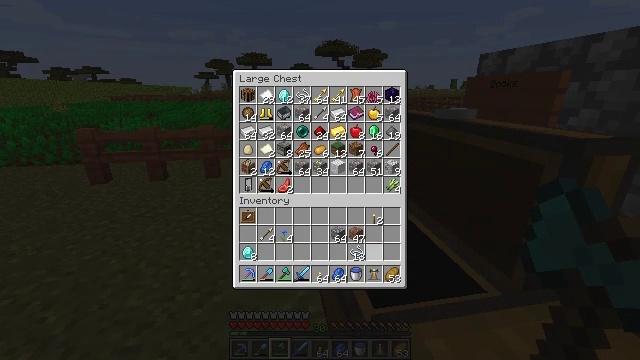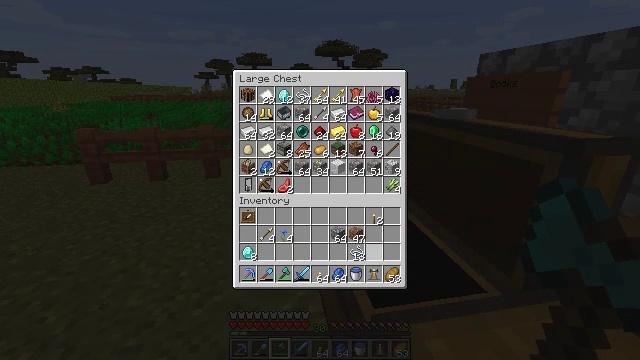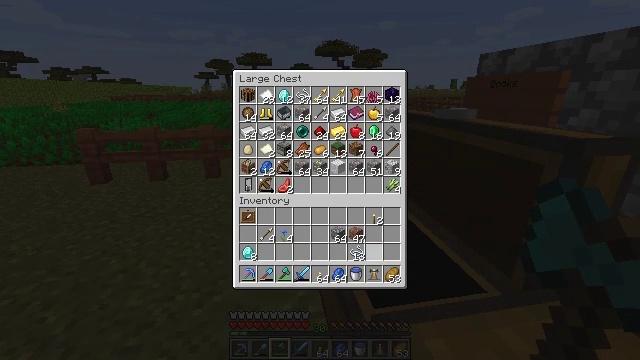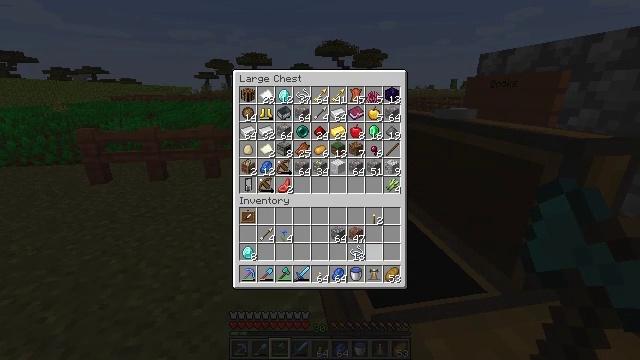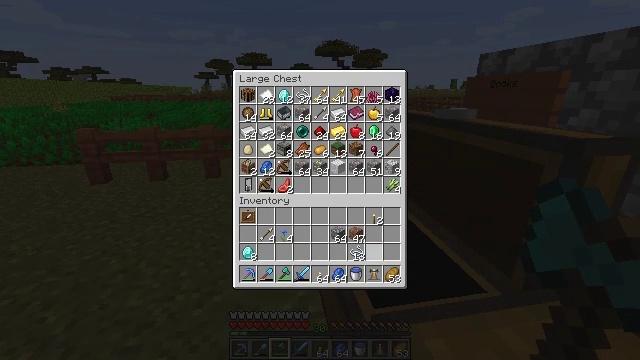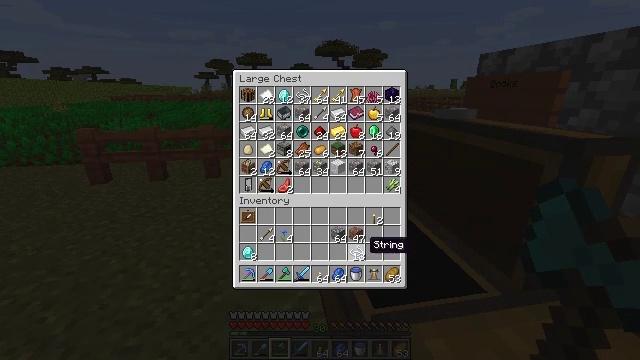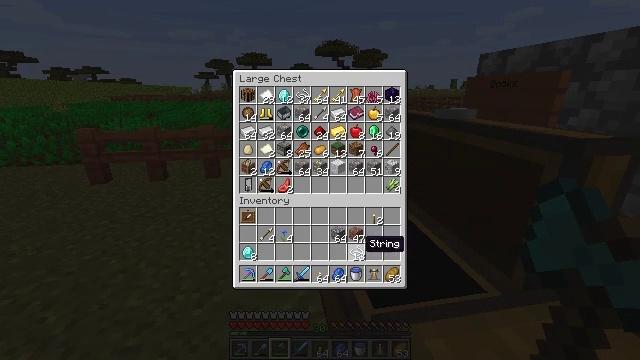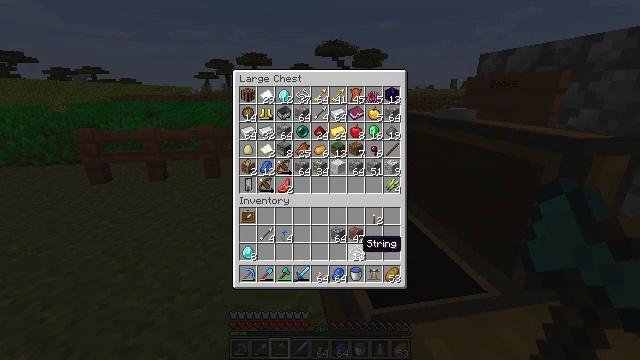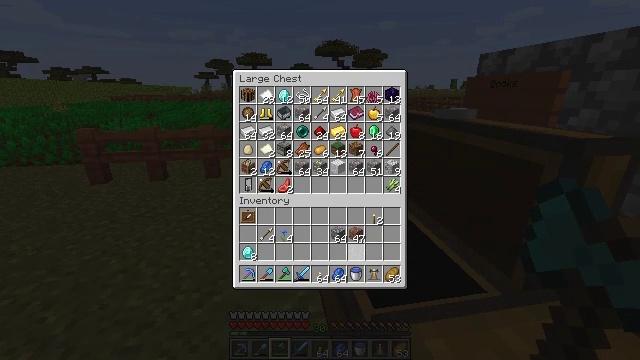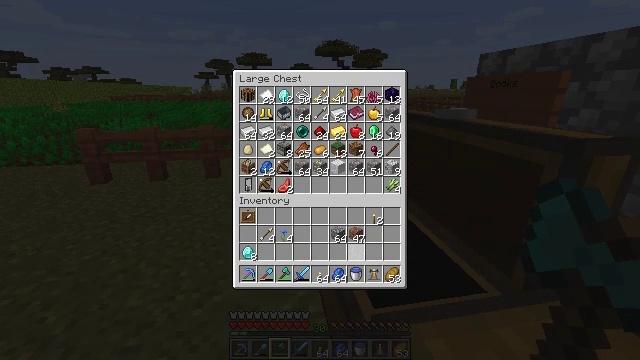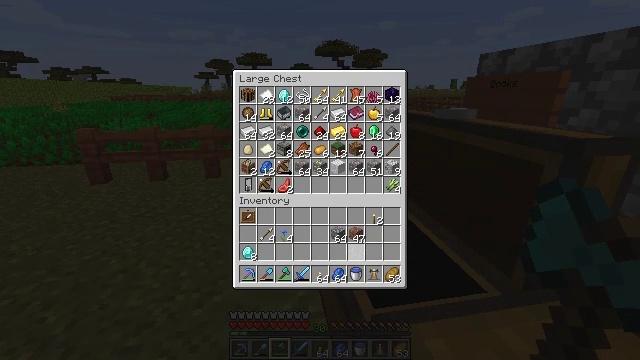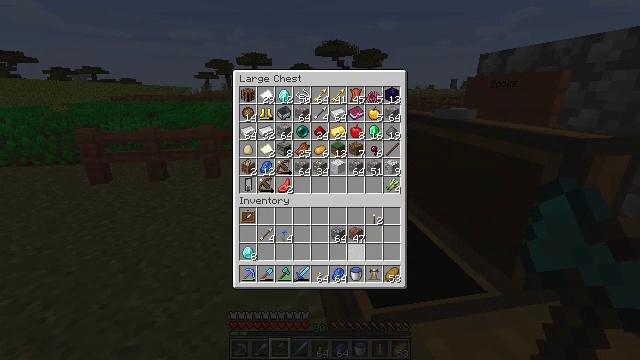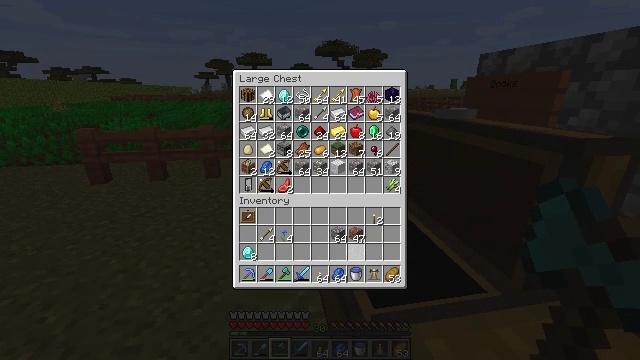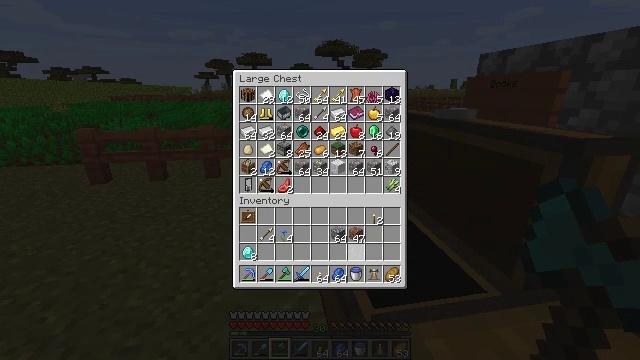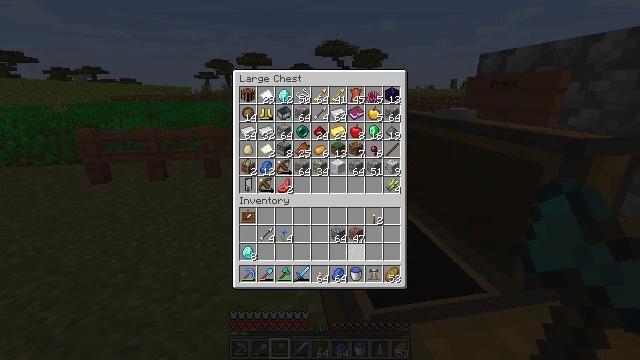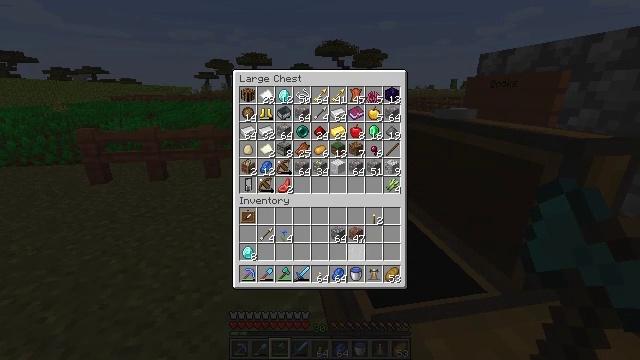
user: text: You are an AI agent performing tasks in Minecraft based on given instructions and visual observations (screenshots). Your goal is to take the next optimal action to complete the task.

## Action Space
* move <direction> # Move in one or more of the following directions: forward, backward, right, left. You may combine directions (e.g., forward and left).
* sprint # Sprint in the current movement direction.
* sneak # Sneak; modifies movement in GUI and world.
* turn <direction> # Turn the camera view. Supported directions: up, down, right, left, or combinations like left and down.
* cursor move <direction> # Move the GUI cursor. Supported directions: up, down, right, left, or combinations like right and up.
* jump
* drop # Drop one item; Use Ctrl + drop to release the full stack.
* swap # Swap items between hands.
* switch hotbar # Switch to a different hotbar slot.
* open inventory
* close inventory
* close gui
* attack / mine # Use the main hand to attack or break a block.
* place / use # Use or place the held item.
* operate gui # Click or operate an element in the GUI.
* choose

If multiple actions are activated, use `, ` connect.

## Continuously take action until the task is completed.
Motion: motion action
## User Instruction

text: Obtain a diamond hoe by crafting it with specific materials.
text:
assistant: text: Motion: sneak
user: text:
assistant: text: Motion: sneak
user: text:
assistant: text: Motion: sneak
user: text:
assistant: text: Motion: sneak
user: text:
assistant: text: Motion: sneak
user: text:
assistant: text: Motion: sneak
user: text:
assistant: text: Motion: sneak
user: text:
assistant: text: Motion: sneak, choose
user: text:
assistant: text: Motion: sneak, choose
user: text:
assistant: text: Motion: sneak, choose
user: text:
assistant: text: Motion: sneak
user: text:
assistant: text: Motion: sneak
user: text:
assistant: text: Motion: sneak
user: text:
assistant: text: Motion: sneak
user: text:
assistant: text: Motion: sneak
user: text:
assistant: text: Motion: sneak
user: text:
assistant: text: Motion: sneak, cursor move left
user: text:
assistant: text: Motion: sneak, cursor move left
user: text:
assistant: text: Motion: sneak, cursor move left
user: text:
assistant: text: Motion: sneak
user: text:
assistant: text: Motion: sneak, cursor move left
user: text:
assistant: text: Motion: sneak, cursor move left
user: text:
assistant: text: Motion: sneak
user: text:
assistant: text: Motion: sneak
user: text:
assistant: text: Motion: sneak
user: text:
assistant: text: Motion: sneak
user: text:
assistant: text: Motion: sneak
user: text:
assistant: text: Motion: sneak
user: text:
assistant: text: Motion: sneak
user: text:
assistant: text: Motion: sneak, choose